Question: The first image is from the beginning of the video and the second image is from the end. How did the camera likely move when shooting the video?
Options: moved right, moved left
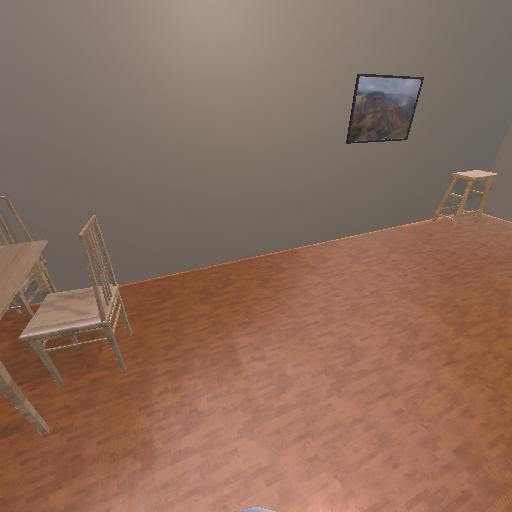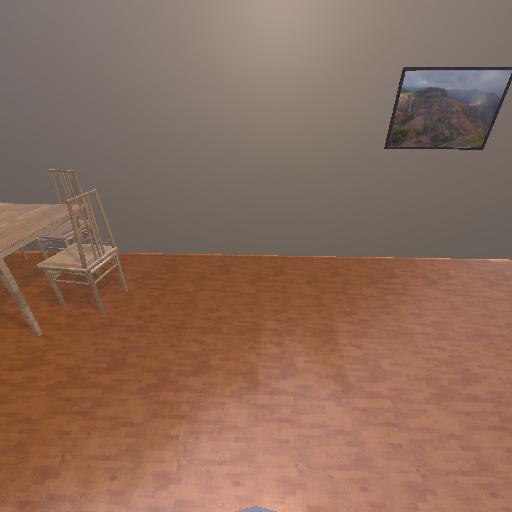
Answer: moved right